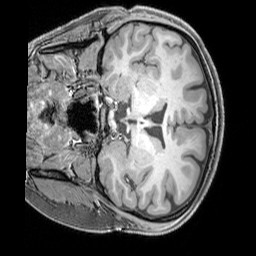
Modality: T1w
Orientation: coronal
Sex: female
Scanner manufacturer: siemens
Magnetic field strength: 3 T
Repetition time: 2.3 s
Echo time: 0.00226 s